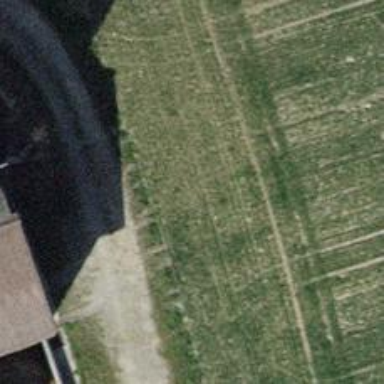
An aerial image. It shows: Farm.